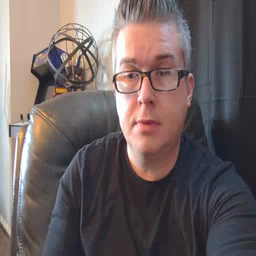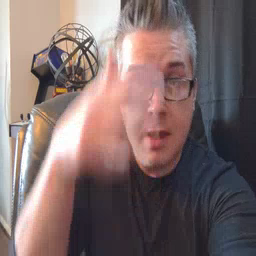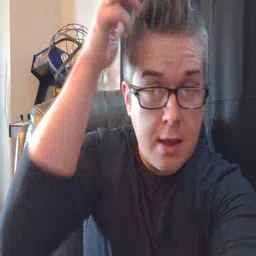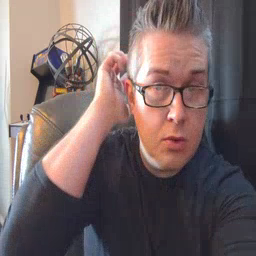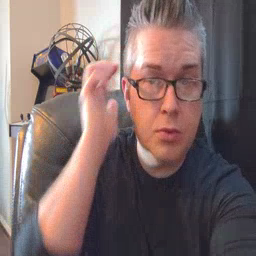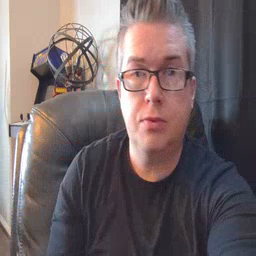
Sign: lion